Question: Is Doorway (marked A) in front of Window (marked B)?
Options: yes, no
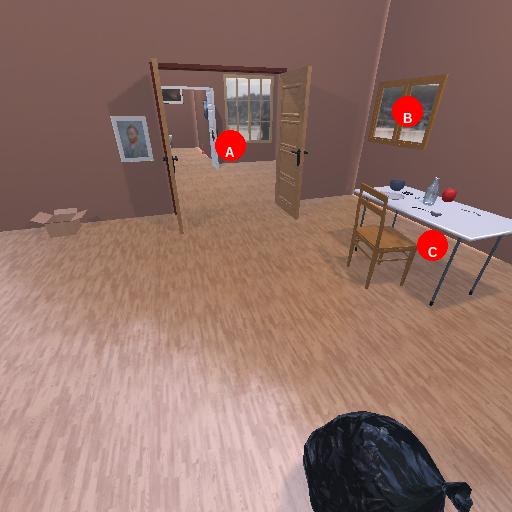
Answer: yes